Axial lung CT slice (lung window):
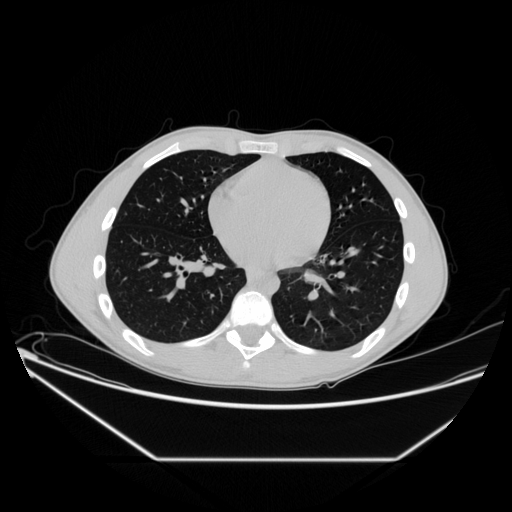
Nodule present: no